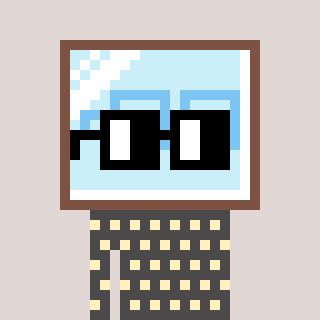
a pixel art character with square black glasses, a mirror-shaped head and a grayscale-colored body on a warm background